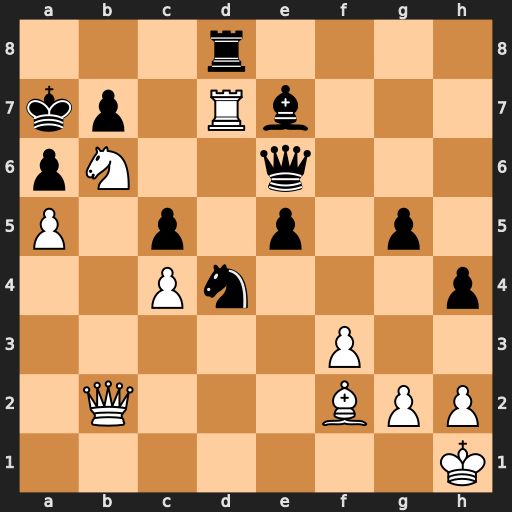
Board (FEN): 3r4/kp1Rb3/pN2q3/P1p1p1p1/2Pn3p/5P2/1Q3BPP/7K
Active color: w
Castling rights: -
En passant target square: -
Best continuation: Nc8+ Rxc8 Qxb7#